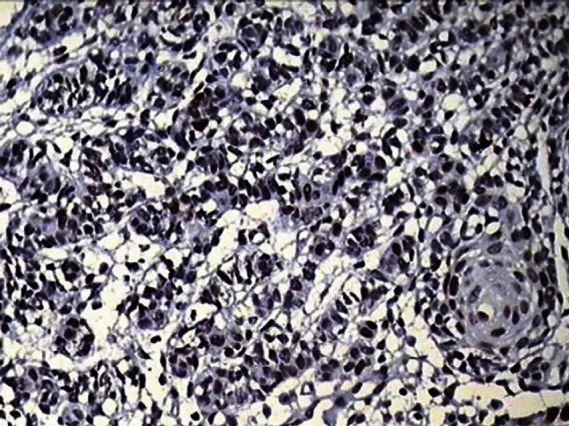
Photomicrograph showing positive p53 staining in the invading odontogenic islands.
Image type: pathology (h&e)